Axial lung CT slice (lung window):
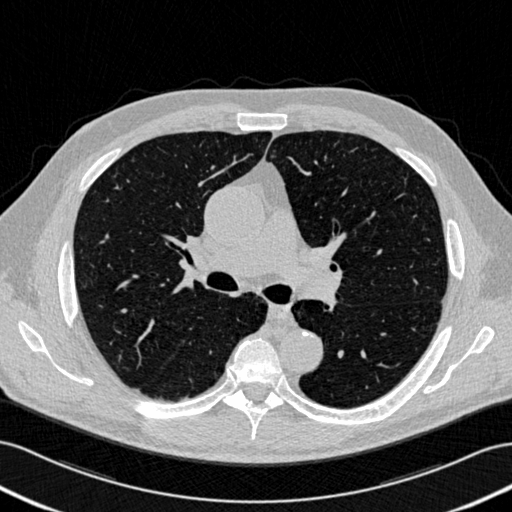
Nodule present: no